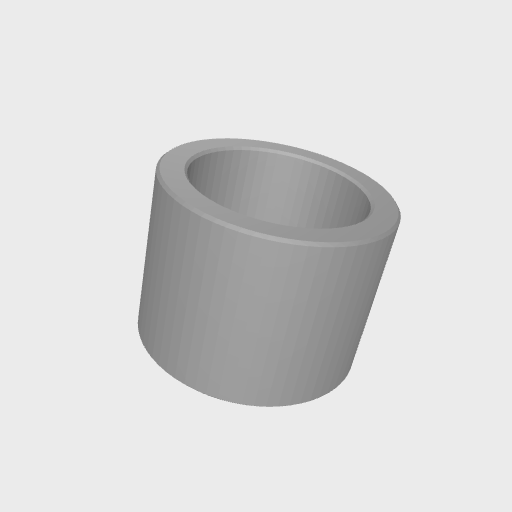
Part: Spacer6ID8OD6